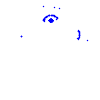
Particle: pion